【题型】选择题　【知识点】函数　【难度】medium
已知函数 $f(x) = \ln|x|, g(x) = \sin x$，某函数的部分图象如图所示，则该函数可能是（ ）

\vspace{1em}

% --- 选项部分 ---
\noindent
\begin{tabular}{ll}
A. $y = f(x) + g(x)$ & B. $y = f(x) - g(x)$ \\
C. $y = f(x)g(x)$ & D. $y = \frac{g(x)}{f(x)}$
\end{tabular}
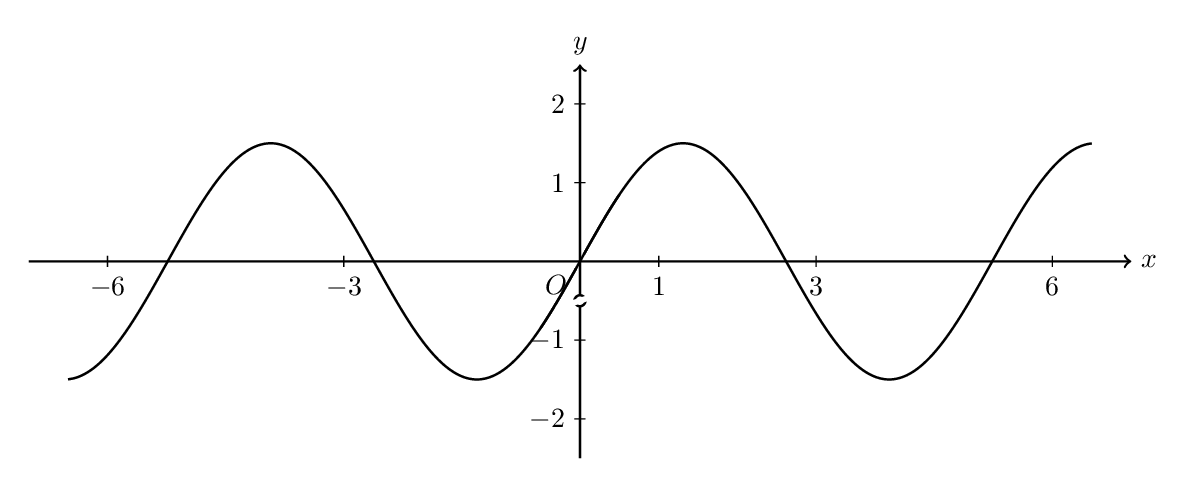
【解答】
\noindent \textcolor{red}{【答案】C}

\vspace{1em}

\noindent \textcolor{red}{【分析】 根据图象中的特殊点代入选项中，可排除 ABD 选项，然后确定选项 C 的奇偶性、零点和单调性。}

\vspace{1em}

\noindent \textcolor{red}{【详解】 对于选项 A:}

\vspace{1em}

\noindent $y = f(x) + g(x) = \ln|x| + \sin x$，

\vspace{1em}

\noindent \textcolor{red}{当 $x=1$ 时，图象显示 $y=0$，而 $\ln 1 + \sin 1 > 0$，所以 A 错误；}

\vspace{1em}

\noindent \textcolor{red}{对于选项 B:}

\vspace{1em}

\noindent $y = f(x) - g(x) = \ln|x| - \sin x$，

\vspace{1em}

\noindent \textcolor{red}{当 $x=1$ 时，图象显示 $y=0$，而 $\ln 1 - \sin 1 < 0$，所以 B 错误；}

\vspace{1em}

\noindent \textcolor{red}{对于选项 C:}

\vspace{1em}

\noindent $y = f(x)g(x) = \ln|x|\sin x$，\textcolor{red}{可以看出为奇函数，关于原点对称，符合图象；}

\vspace{1em}

\noindent \textcolor{red}{当 $x>0$ 时，$y = f(x)g(x) = \ln x \sin x$，此时当 $x=1, k\pi, k \in \mathbf{Z}$ 时函数值为 0，也符合图象；}

\vspace{1em}

\noindent \textcolor{red}{从目前来看，C 正确；}

\vspace{1em}

\noindent \textcolor{red}{对于选项 D:}

\vspace{1em}

\noindent $y = \frac{g(x)}{f(x)} = \frac{\sin x}{\ln|x|}$，\textcolor{red}{很明显函数为奇函数，关于原点对称，与图象符合；}

\vspace{1em}

\noindent \textcolor{red}{但是 $x \neq 1$，但图象上能取到 1，所以 D 错误。}

\vspace{1em}

\noindent \textcolor{red}{故选：C.}